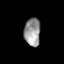
Tissue: prostate
Cell type: T cells
Senescence score: 0.326
Nuclear area (px): 439
Mean DAPI intensity: 151.642